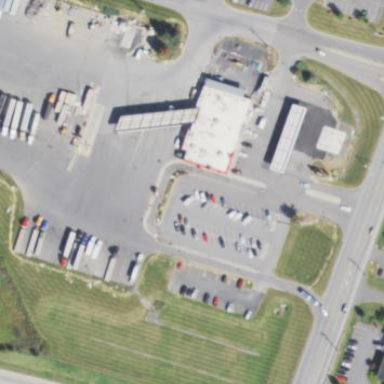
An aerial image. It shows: Fuel station.